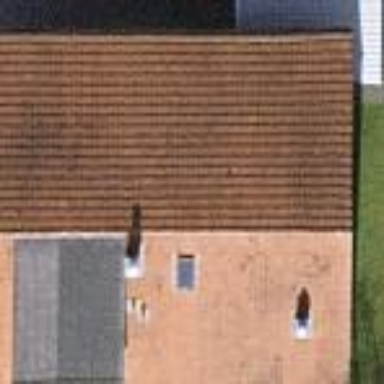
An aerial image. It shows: Building with gabled red roof.